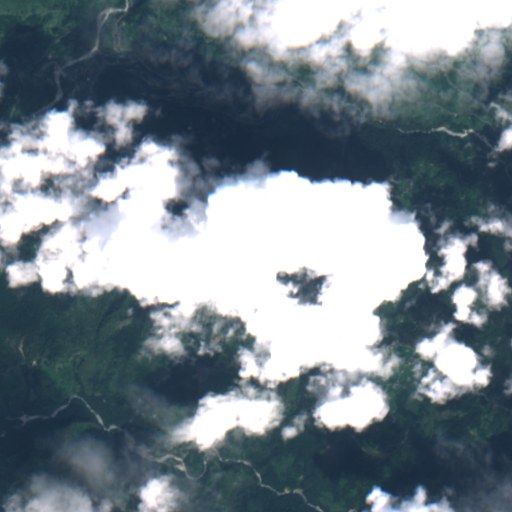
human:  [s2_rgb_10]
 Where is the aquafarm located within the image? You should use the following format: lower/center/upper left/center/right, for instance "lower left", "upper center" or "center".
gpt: The aquafarm is located in the lower left of the image.
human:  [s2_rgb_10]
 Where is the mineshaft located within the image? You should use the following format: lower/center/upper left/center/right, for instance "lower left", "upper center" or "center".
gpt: The mineshaft is located in the center of the image.
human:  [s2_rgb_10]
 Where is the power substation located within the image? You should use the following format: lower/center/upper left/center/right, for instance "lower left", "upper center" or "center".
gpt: The power substation is located in the center left of the image.
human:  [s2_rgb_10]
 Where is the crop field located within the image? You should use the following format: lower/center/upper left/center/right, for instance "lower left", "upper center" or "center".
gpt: There is no crop field in the image.